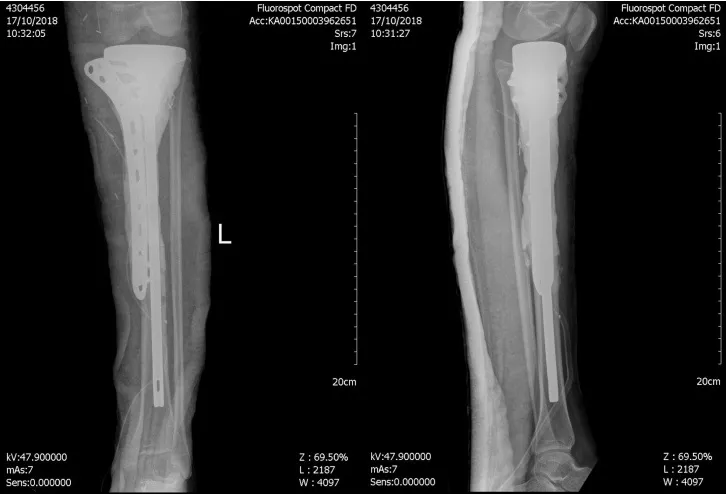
Post operative xray.
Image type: radiology (x_ray)